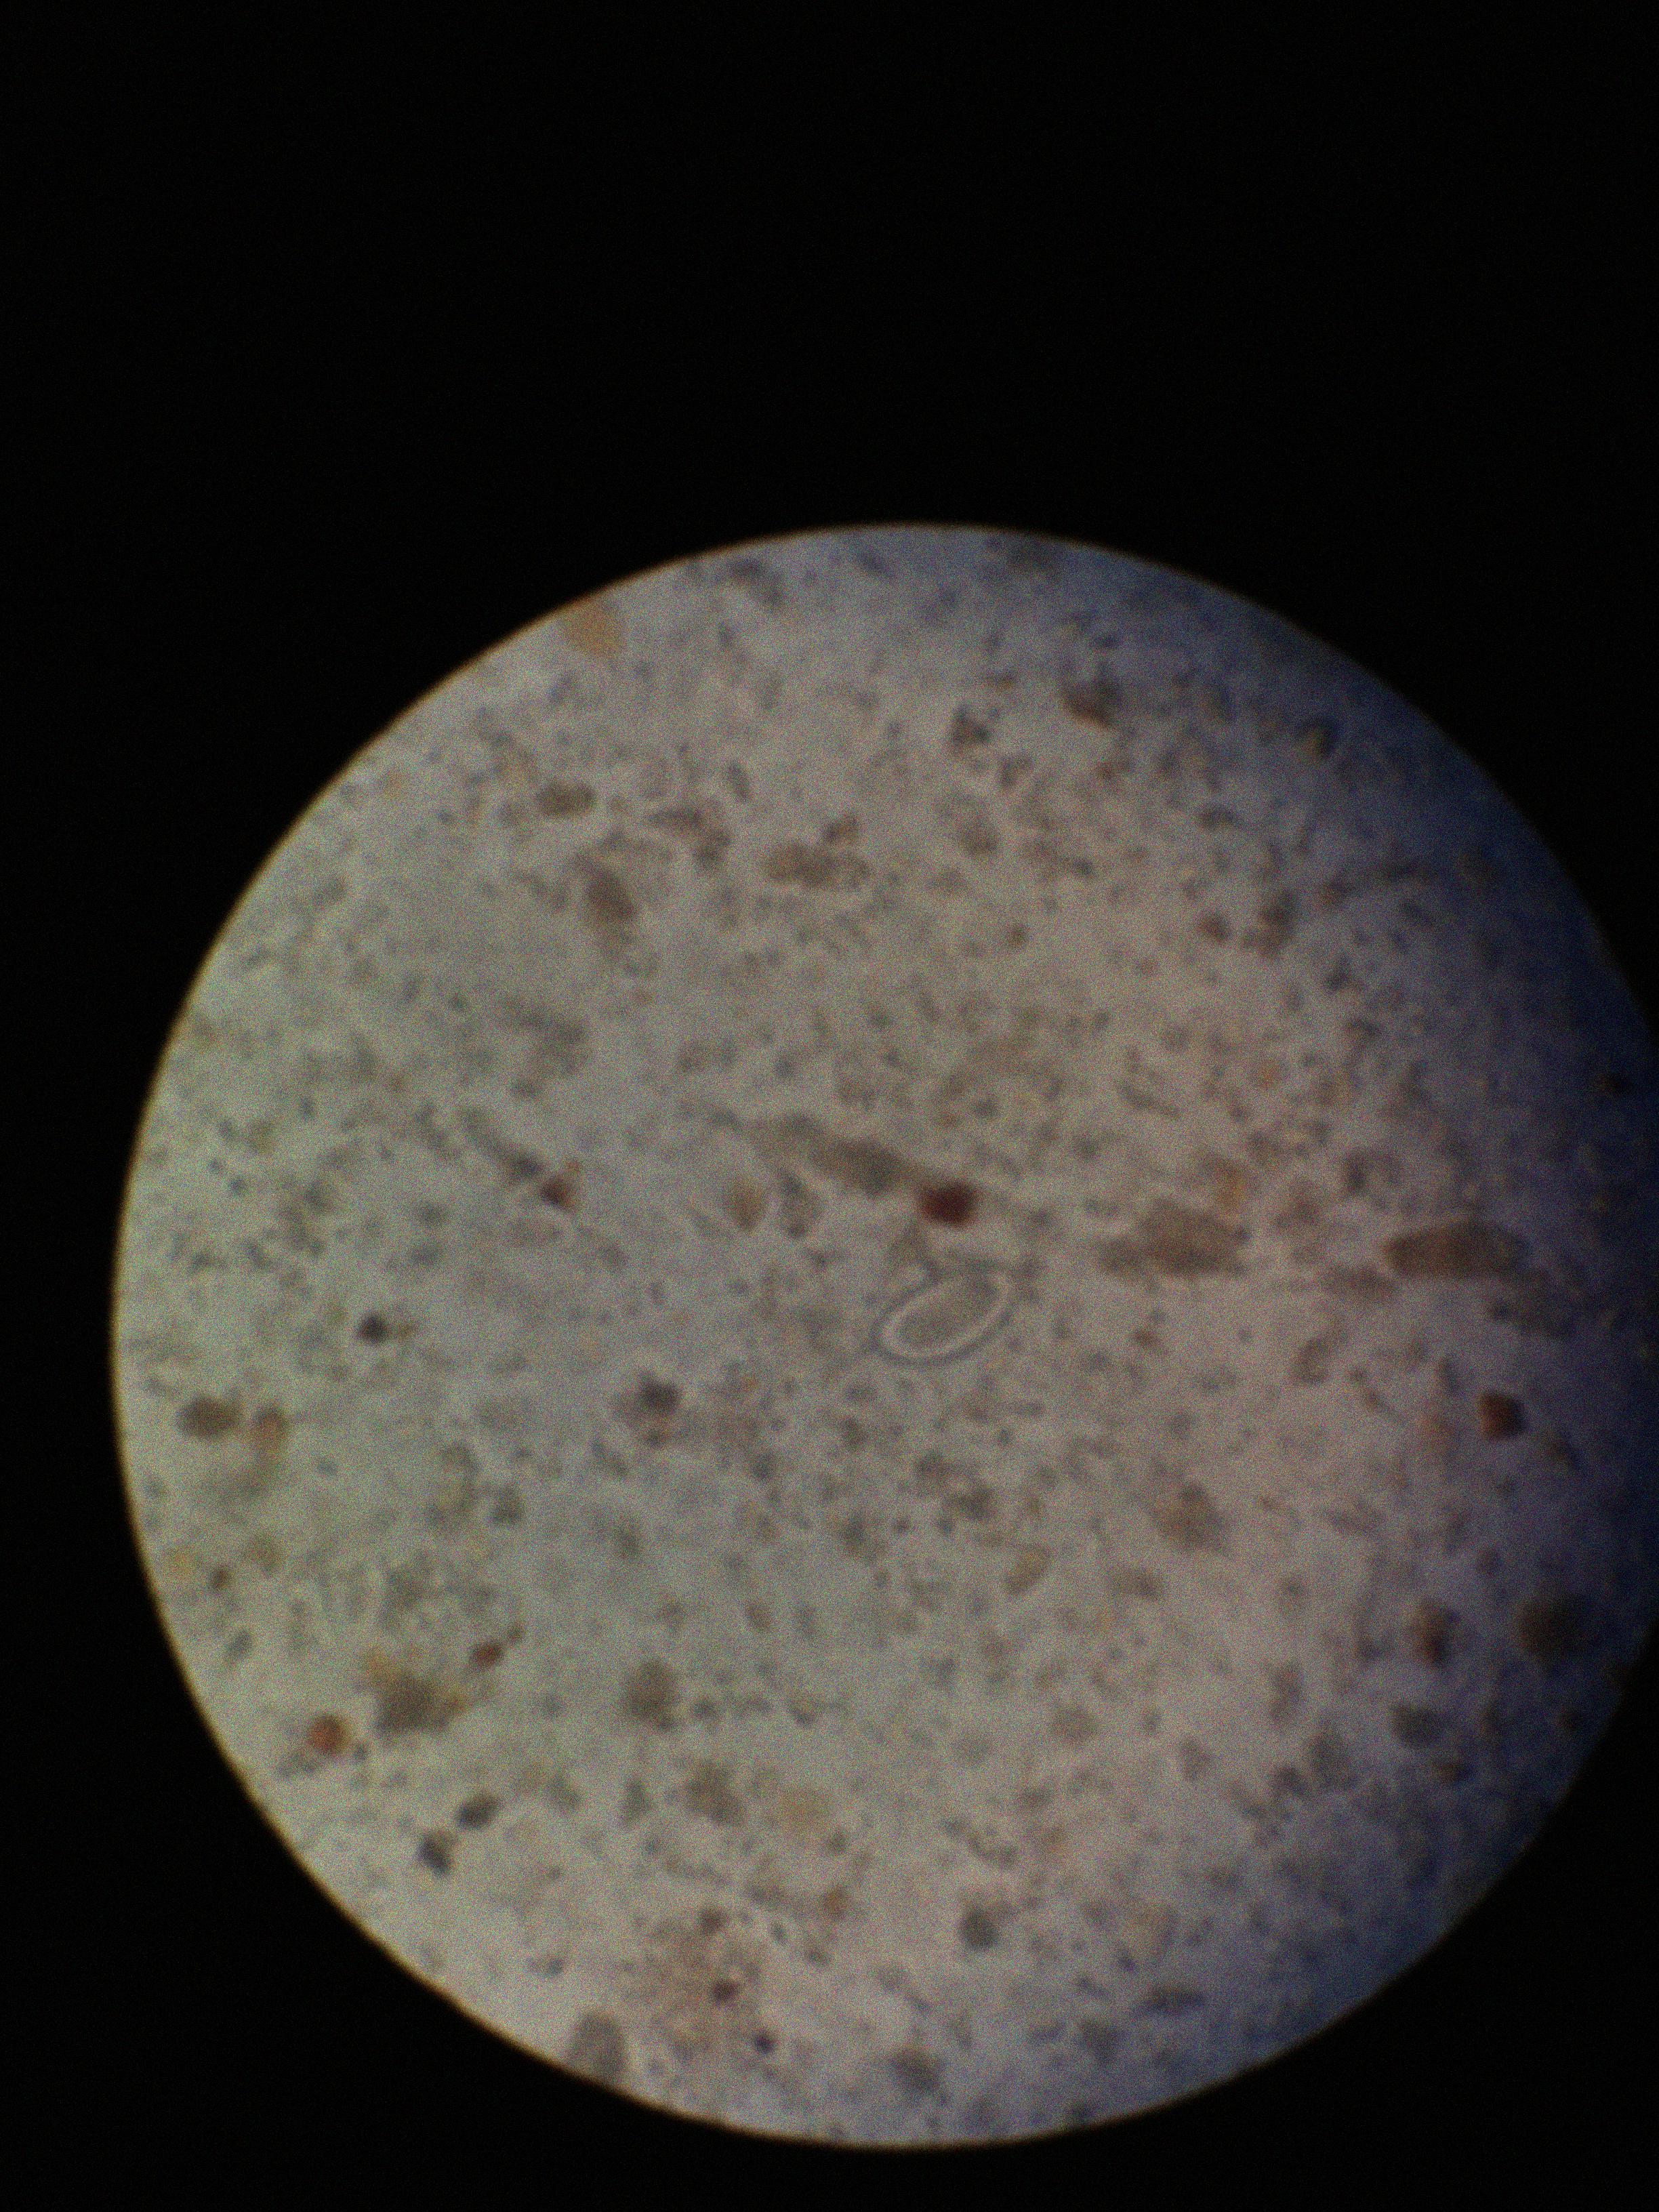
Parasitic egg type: Enterobius vermicularis